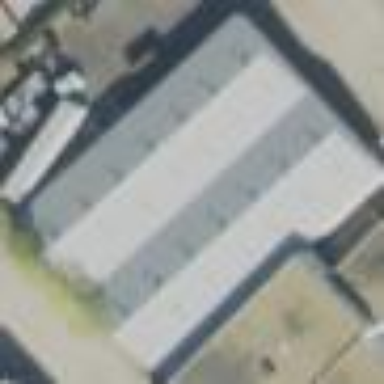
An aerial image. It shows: Warehouse.